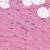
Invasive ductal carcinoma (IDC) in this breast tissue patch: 0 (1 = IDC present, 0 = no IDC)